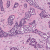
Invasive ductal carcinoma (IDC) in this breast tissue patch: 1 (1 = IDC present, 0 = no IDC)